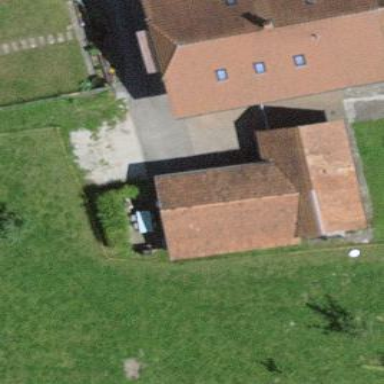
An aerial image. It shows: Barn.